RGB frame:
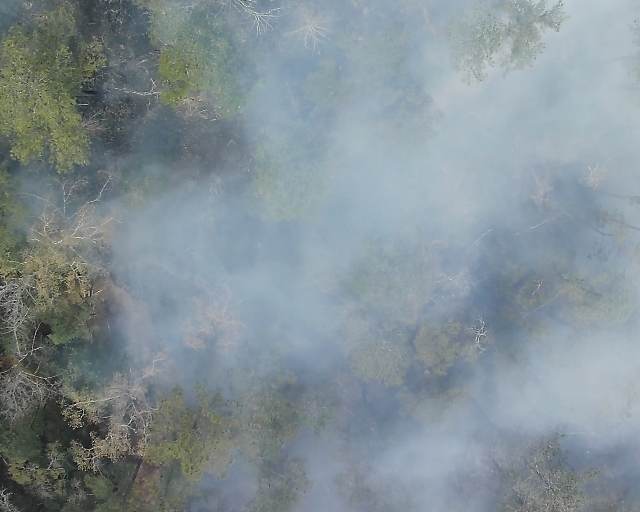
Thermal frame:
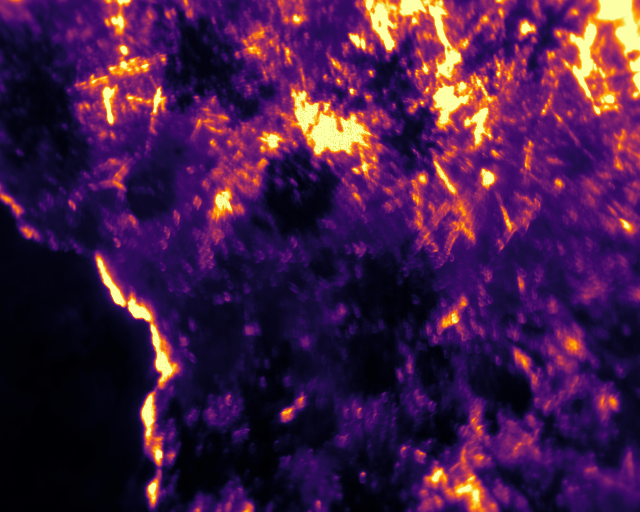
Captured: 2026-02-26 03:09:14
Pixels at or above 80 °C: 76304 (fraction of frame: 0.2329)